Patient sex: M
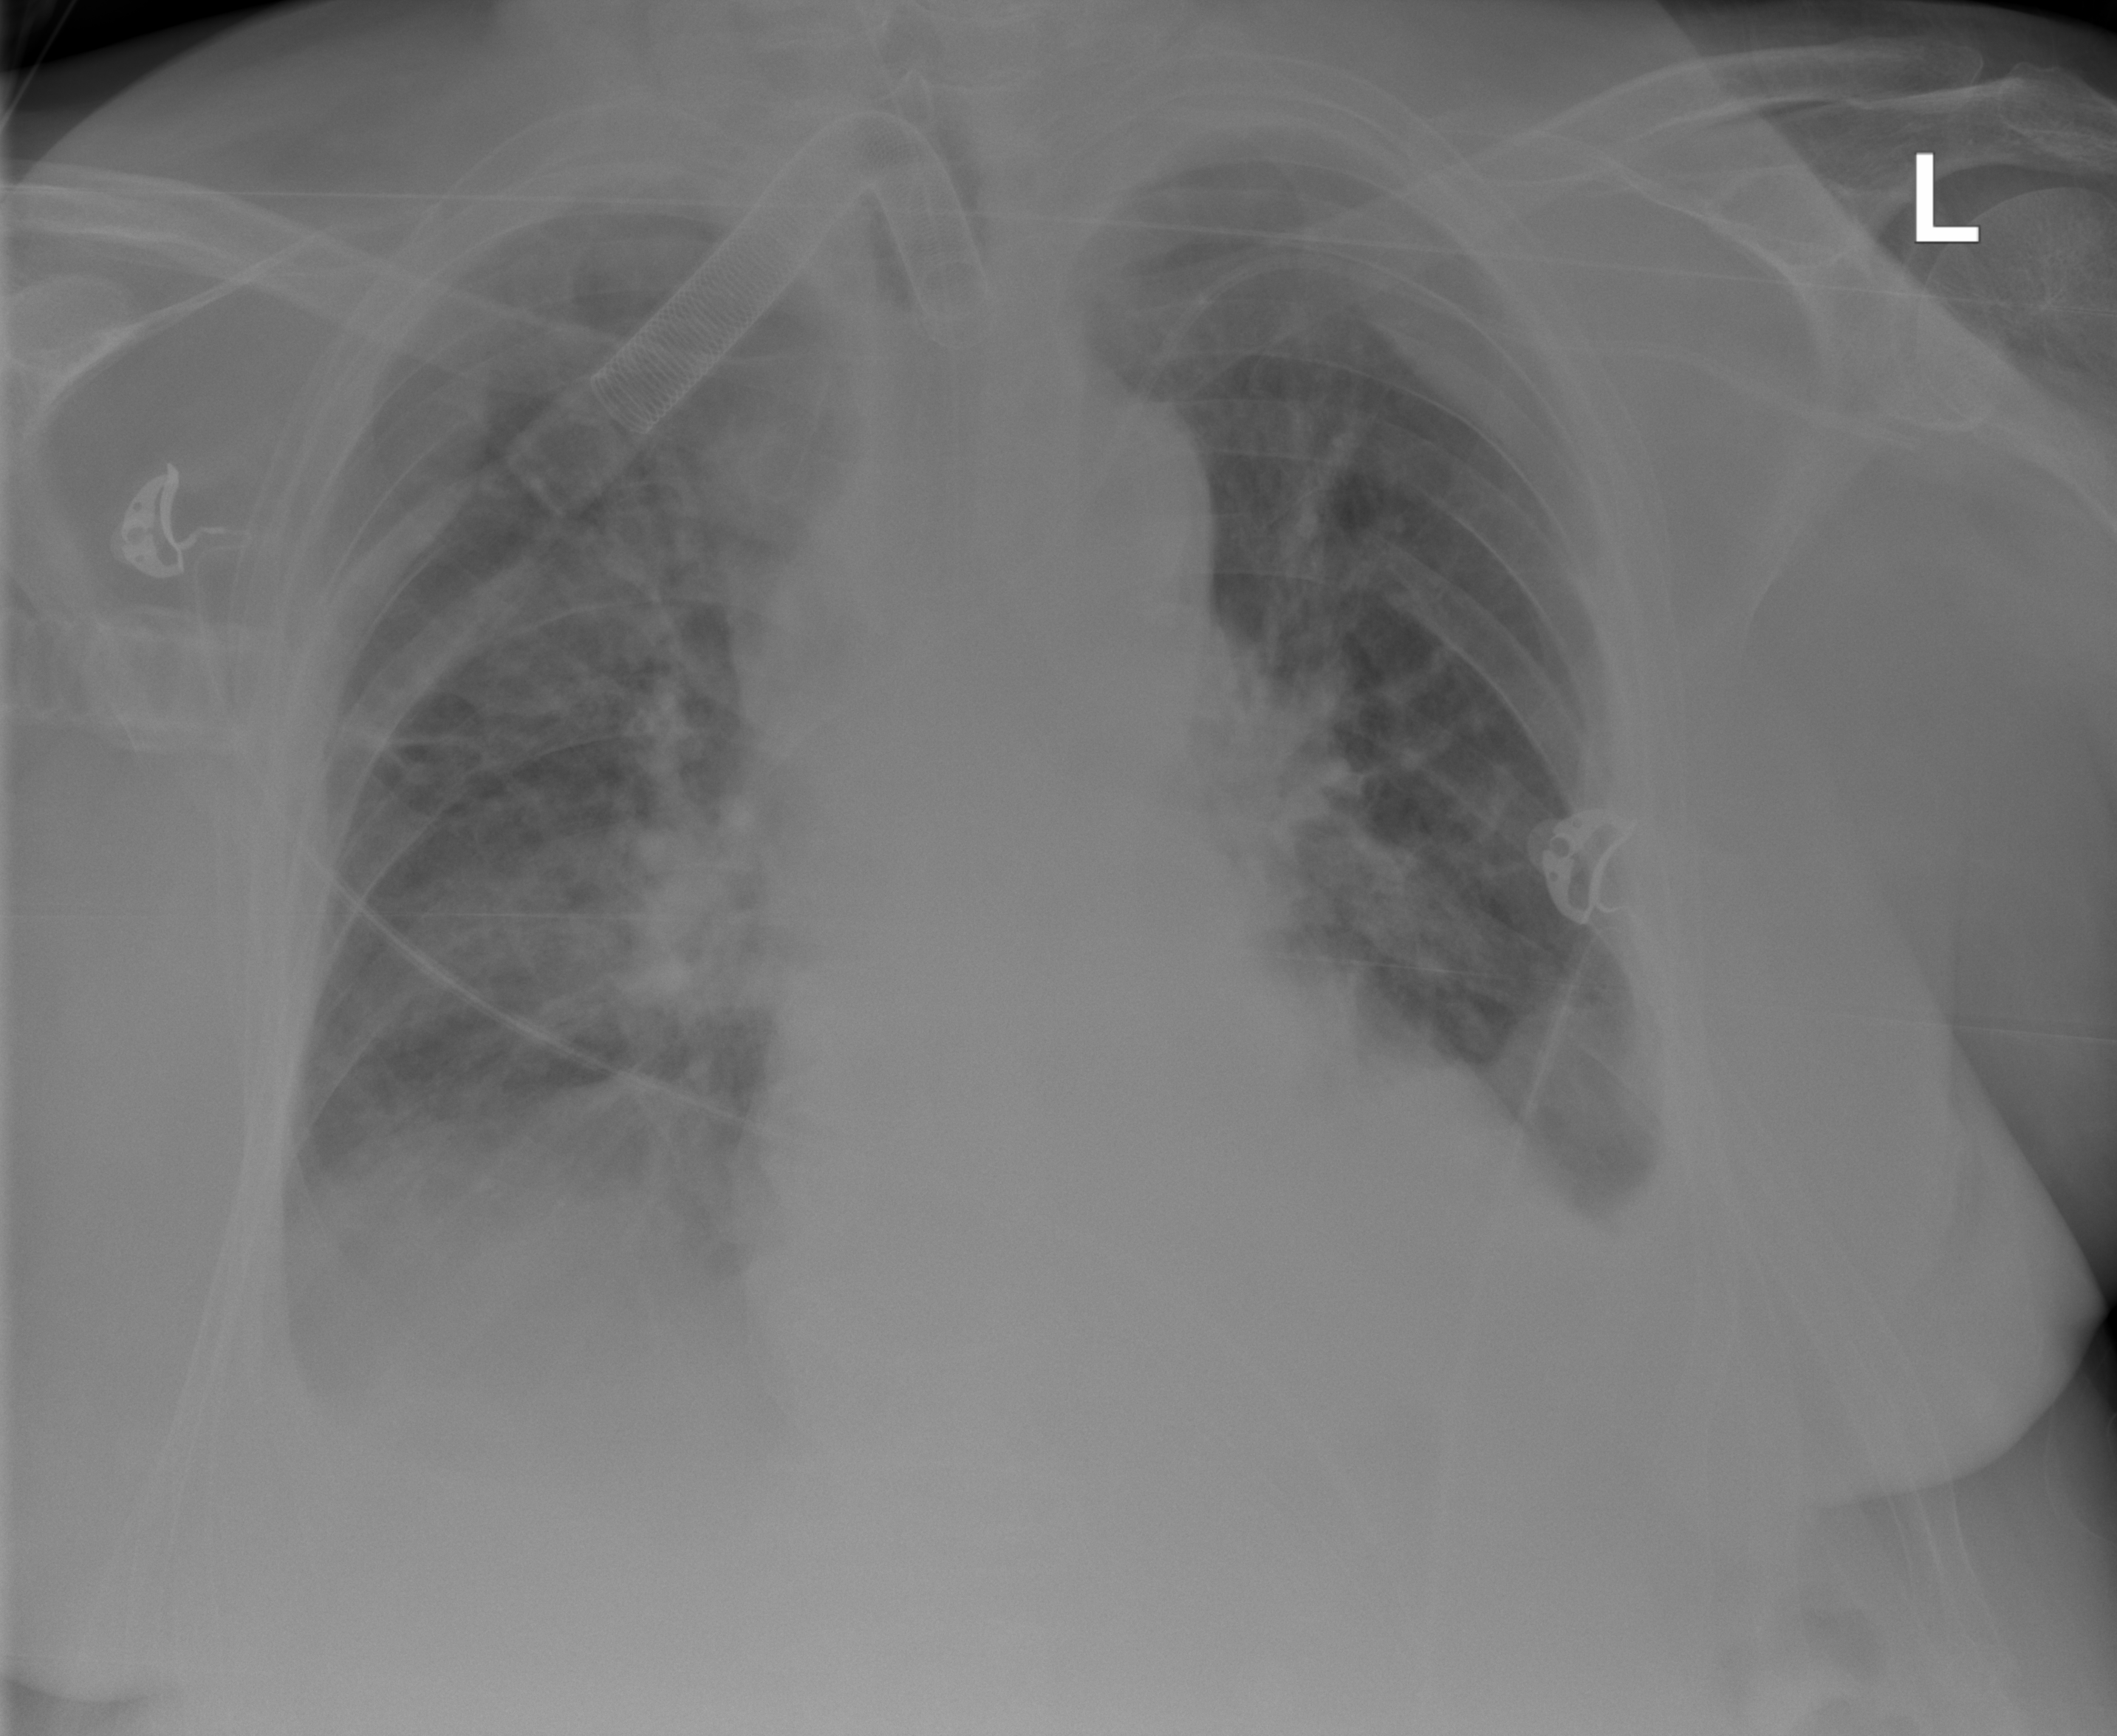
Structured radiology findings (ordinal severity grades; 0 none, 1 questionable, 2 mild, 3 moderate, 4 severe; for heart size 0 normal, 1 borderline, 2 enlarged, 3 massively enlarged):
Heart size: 1
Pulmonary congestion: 2
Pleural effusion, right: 2
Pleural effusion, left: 2
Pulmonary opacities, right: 2
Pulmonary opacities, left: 2
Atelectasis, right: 2
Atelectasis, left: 2